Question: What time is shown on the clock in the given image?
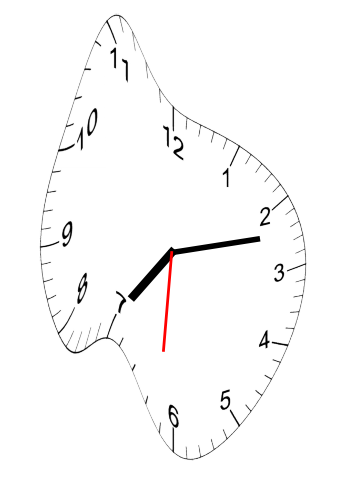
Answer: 07:12:31